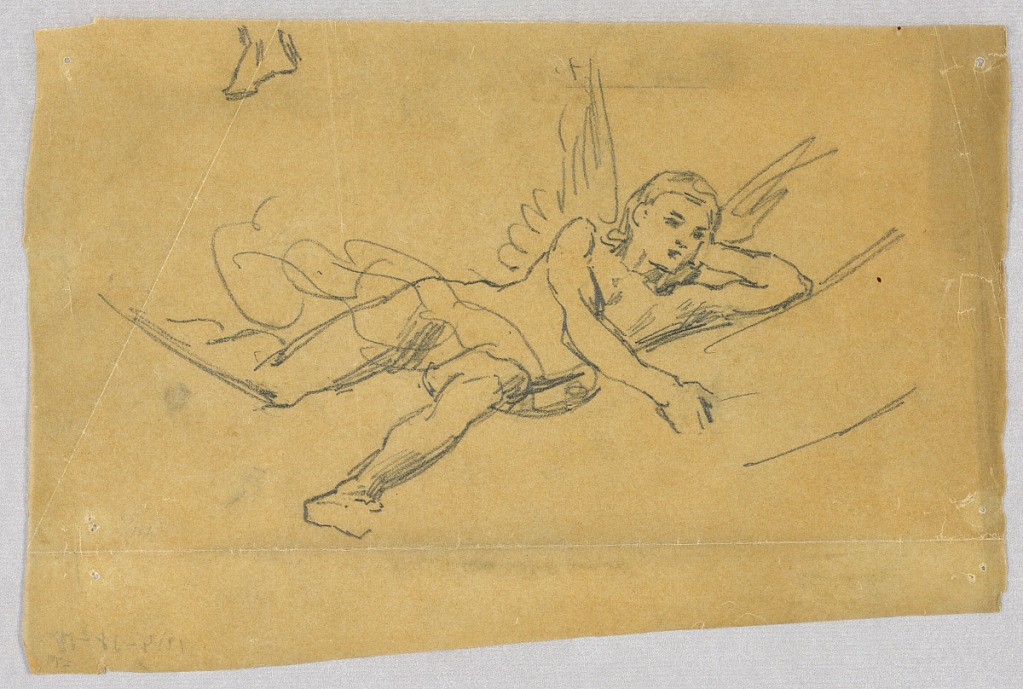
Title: Study for "Zodiac"
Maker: Francis Augustus Lathrop, American, 1849–1909
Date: ca. 1894
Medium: Graphite on paper
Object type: Drawing
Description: Sketch of a reclining female figure with wings.